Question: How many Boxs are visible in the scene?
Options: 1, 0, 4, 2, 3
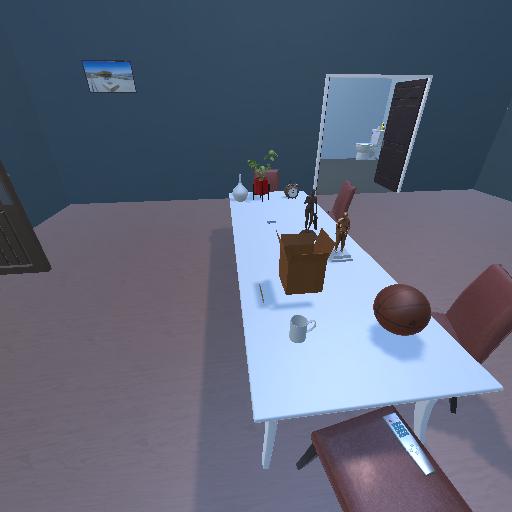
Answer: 1